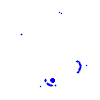
Particle: pion